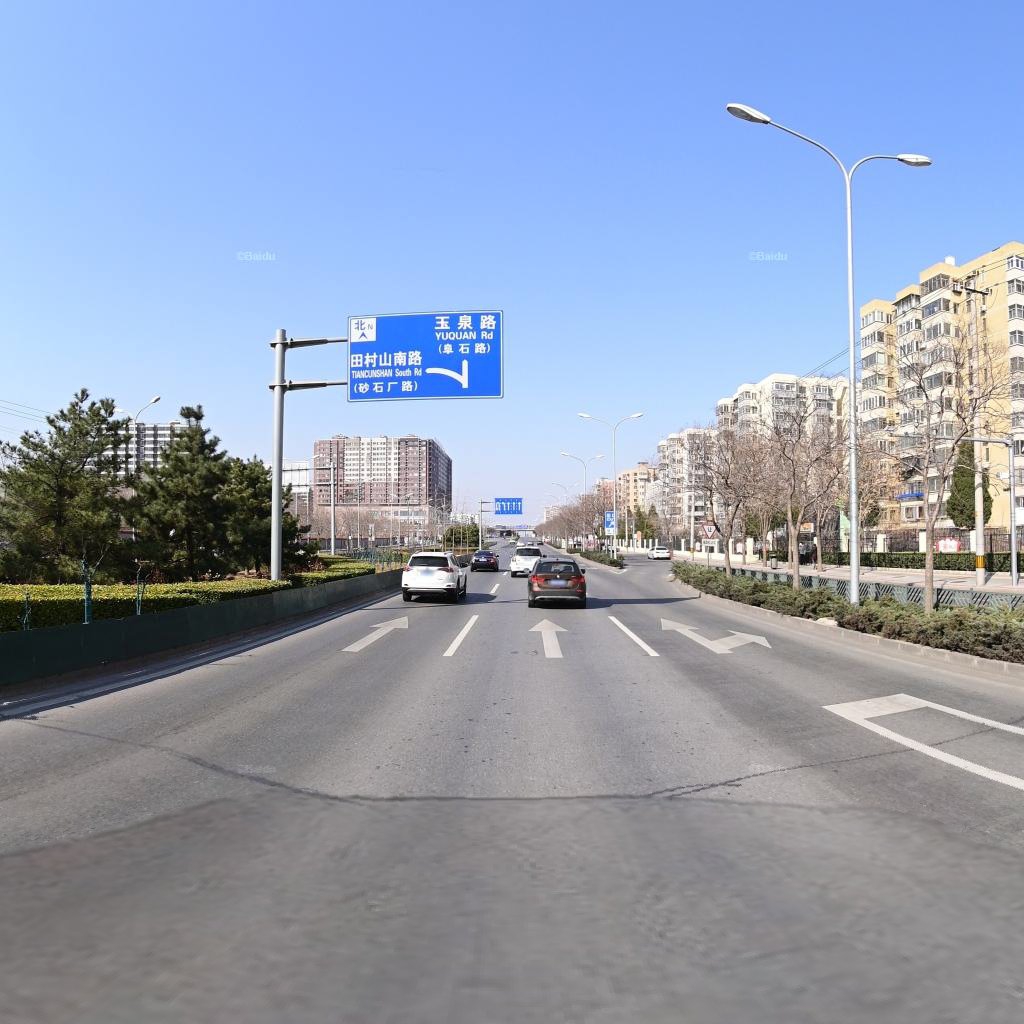
Region: Haidian
Road damage annotations: transverse patch